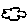
Label: cloud